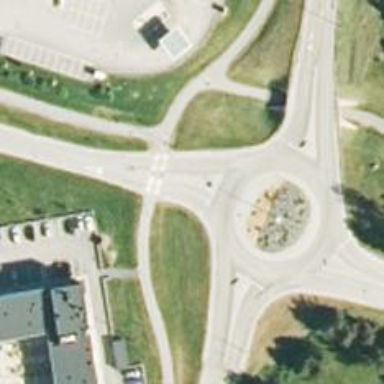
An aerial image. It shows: Secondary road leading to roundabout.